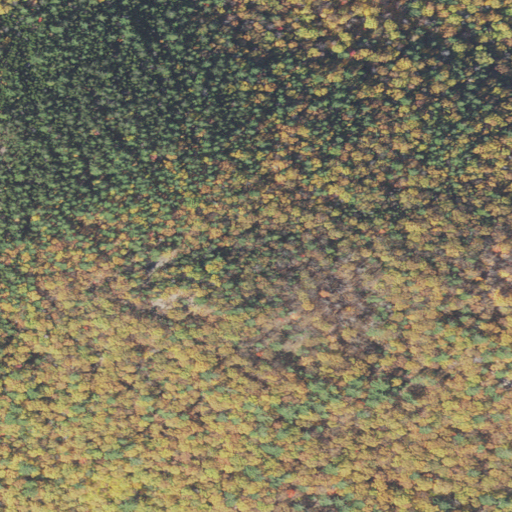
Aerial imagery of bench in New Hampshire named Bragdon Ledge containing mixed forest, deciduous forest, and evergreen forest